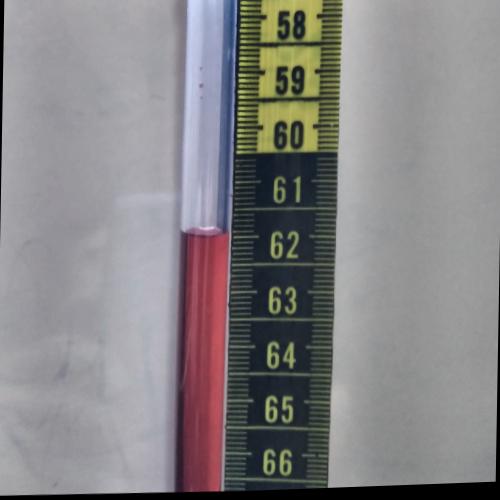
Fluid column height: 62.0 cm